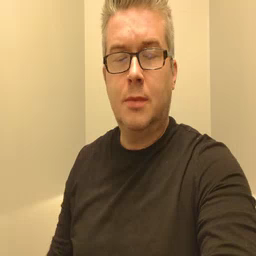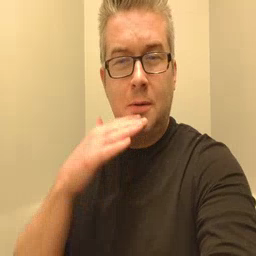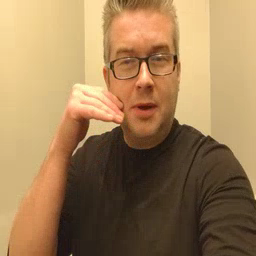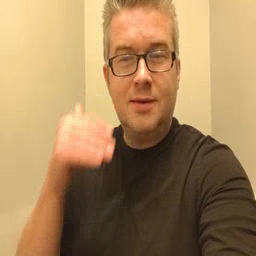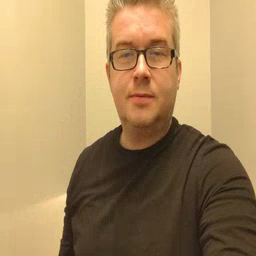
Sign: smile